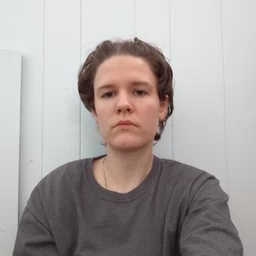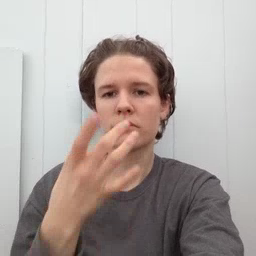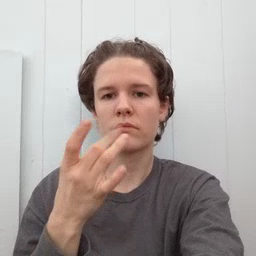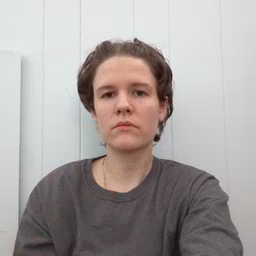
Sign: snack